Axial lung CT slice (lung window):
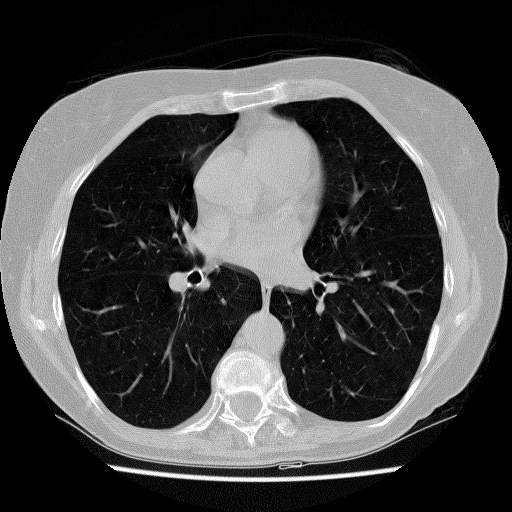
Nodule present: no